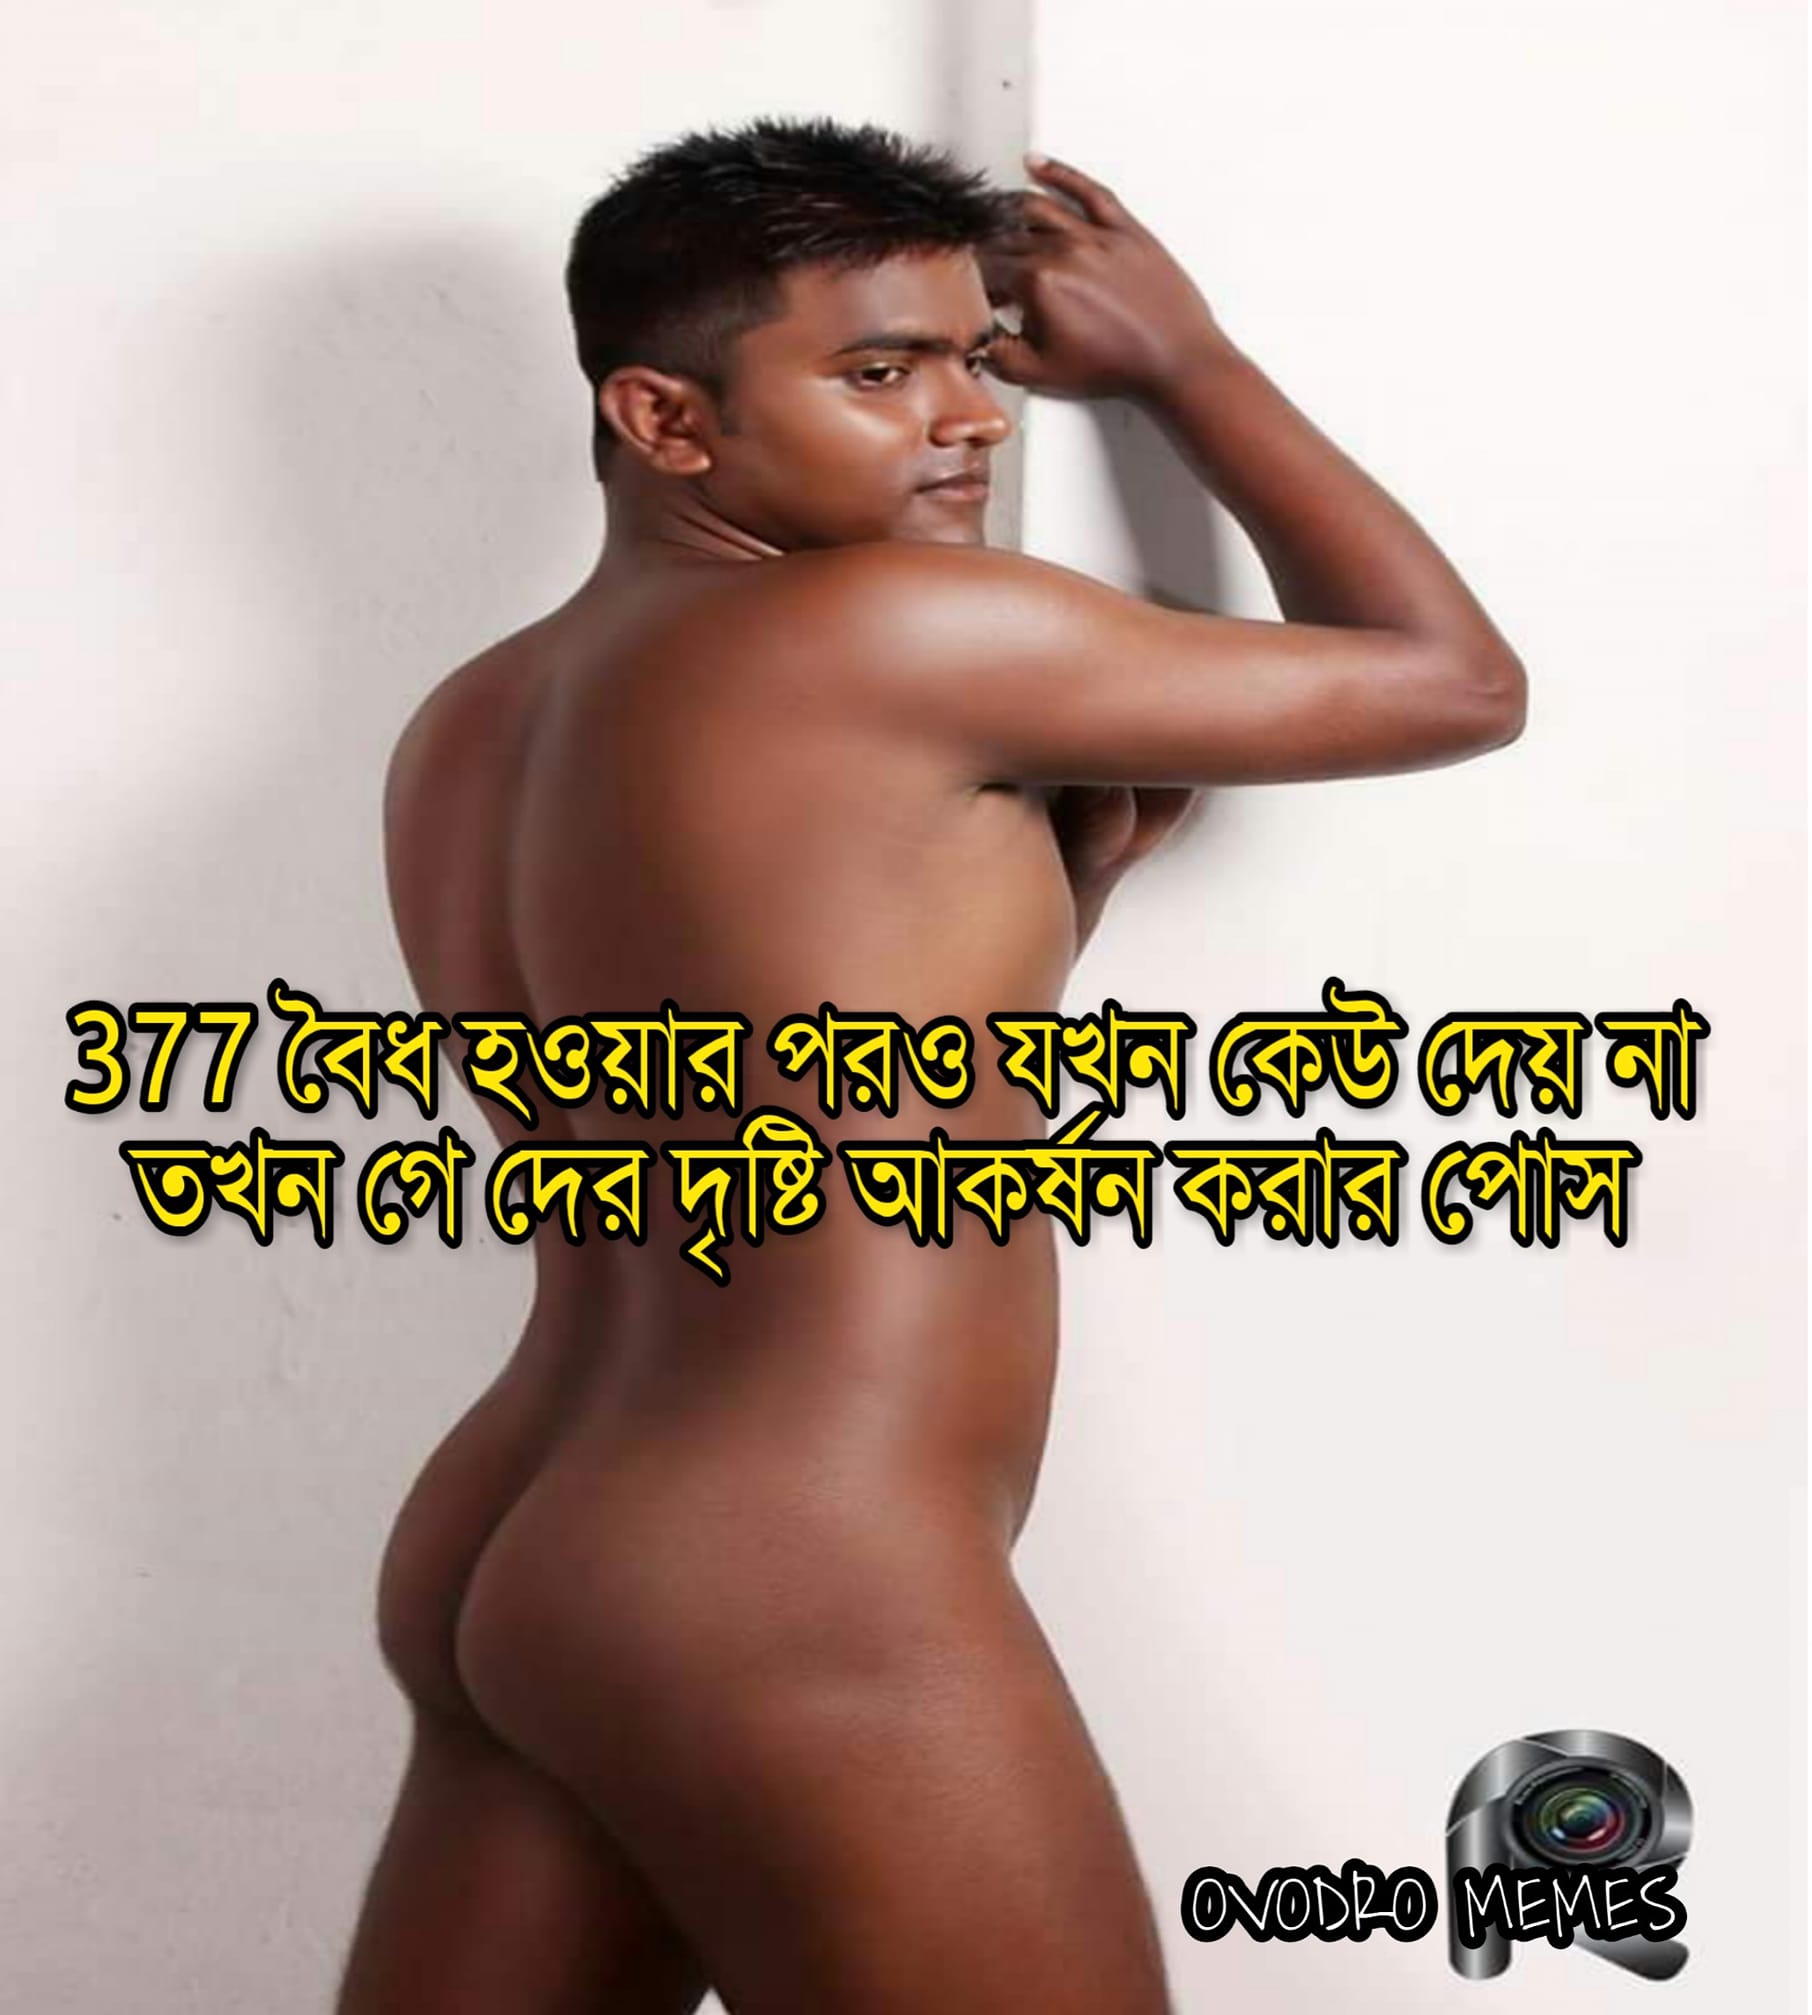
Caption: 377 বৈধ হওয়ার পরও যখন কেউ দেয় না তখন গে দের দৃষ্টি আকর্ষন করার পোস
Label: hate